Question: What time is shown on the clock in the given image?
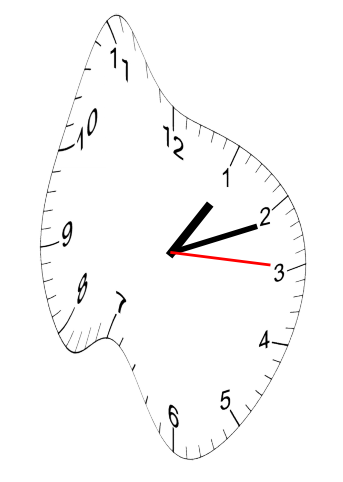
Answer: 01:11:15